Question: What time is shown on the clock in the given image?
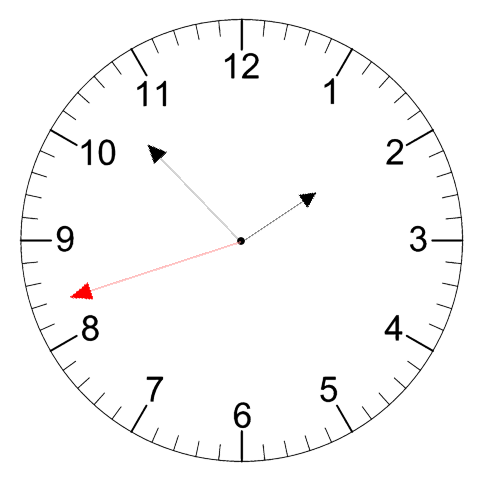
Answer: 01:52:42